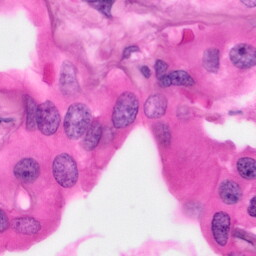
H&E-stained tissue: Pancreatic